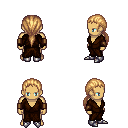
a pixel art fantasy rpg character, male body template, human, tanned skin, brown robe, gold greaves, light blonde ponytail hairstyle, leather bracers, metal boots, four views (front, back, left, right), 2x2 character sprite sheet, small pixel art, hard edges, no anti-aliasing